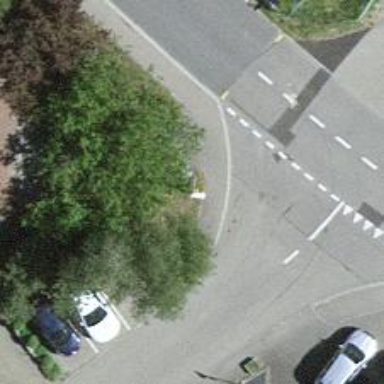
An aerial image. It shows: Post box.